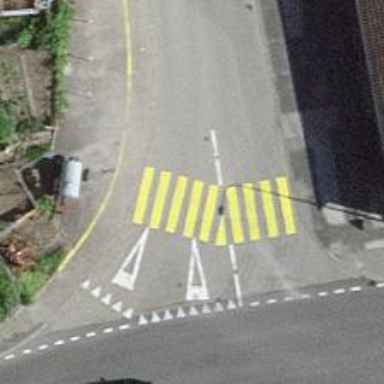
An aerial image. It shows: Zebra crossing on the road.